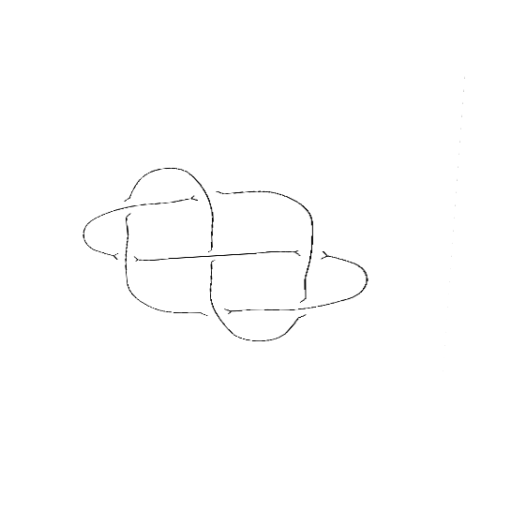
Crossing number: 7